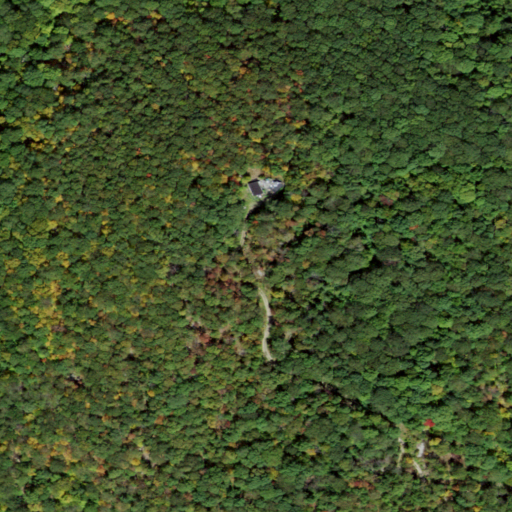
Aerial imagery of mountain in New Jersey named Bald Mountain containing deciduous forest, open development, and woody wetlands